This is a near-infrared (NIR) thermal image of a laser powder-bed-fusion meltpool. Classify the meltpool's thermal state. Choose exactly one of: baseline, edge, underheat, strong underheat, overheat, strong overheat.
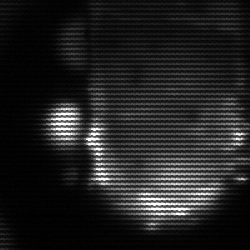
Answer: baseline